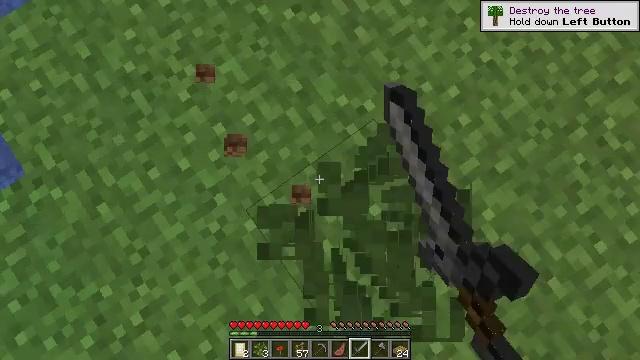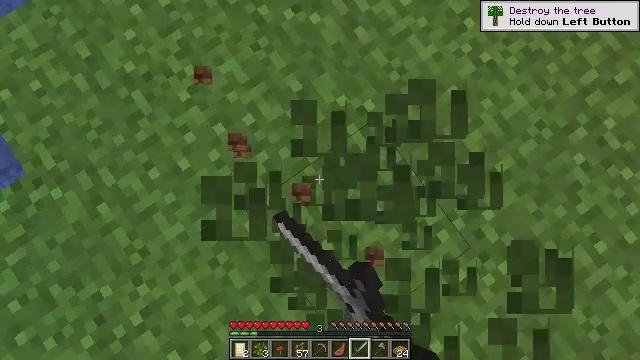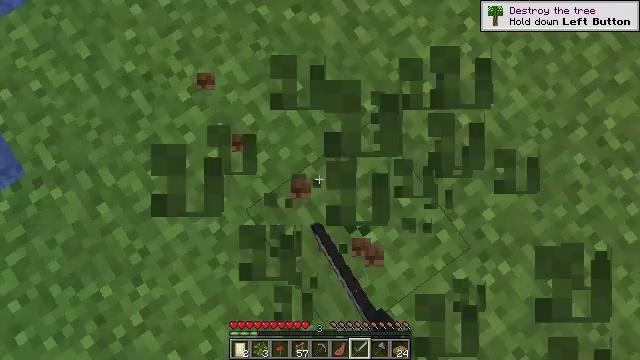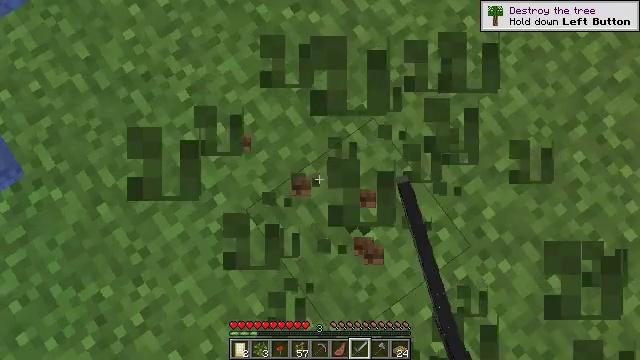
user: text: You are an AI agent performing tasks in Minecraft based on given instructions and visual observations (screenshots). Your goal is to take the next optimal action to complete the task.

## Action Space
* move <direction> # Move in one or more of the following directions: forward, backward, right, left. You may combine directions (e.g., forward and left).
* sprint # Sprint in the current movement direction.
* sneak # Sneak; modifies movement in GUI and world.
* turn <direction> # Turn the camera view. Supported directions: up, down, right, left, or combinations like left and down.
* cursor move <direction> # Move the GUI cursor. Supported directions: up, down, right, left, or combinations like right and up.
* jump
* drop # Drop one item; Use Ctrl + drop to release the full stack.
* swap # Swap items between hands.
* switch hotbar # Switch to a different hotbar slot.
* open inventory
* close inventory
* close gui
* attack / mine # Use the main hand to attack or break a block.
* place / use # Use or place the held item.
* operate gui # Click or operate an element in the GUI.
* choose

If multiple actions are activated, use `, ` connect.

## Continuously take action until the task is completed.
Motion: motion action
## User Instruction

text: Mine the grass in the plains.
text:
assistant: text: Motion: attack / mine
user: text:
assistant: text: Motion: attack / mine
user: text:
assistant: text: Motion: attack / mine
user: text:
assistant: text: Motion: attack / mine